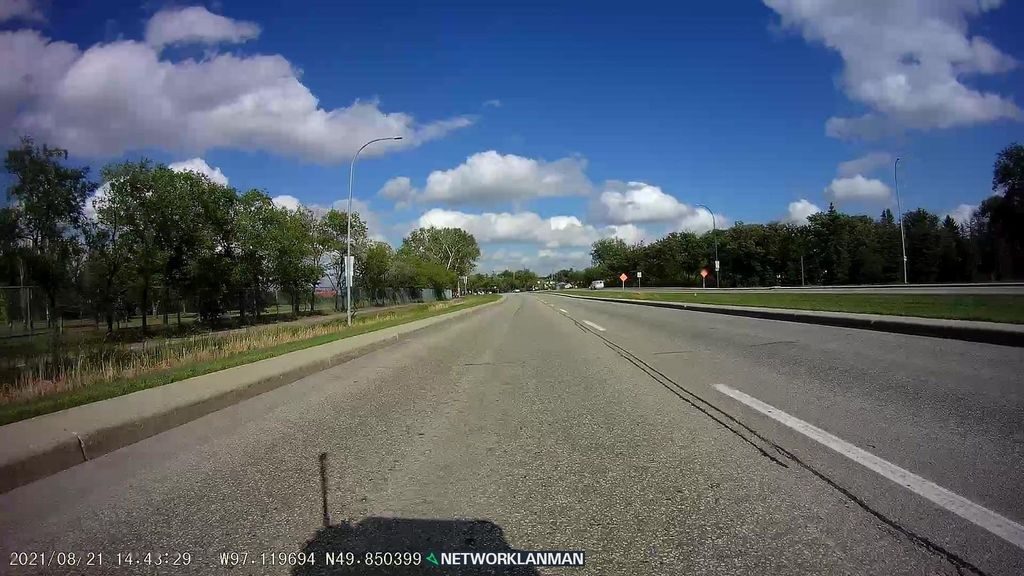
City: winnipeg